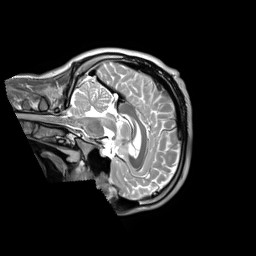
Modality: T2w
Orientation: sagittal
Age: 24
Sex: male
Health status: ill
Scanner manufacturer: siemens
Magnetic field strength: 3 T
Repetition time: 2.8 s
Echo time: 0.326 s